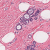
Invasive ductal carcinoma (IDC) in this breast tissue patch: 0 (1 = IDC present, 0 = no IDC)